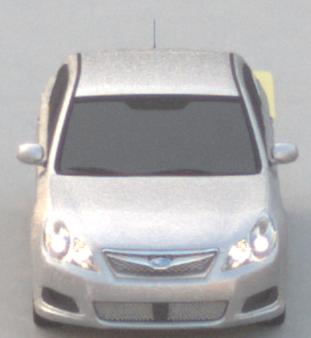
Make: Subaru
Model: Legacy 2.0R
Detailed model: Legacy (IV) Limousine
Model produced from: 2007/09
Model produced until: 2008/10
Doors: 4
Color: white
Road condition: dry road
Daytime: sunrise or sunset
Contrast: low contrast